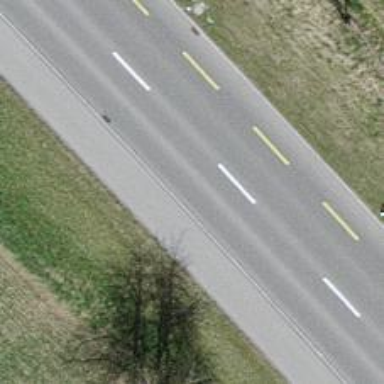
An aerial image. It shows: Primary highway with asphalt surface. There is track cycleway on the left.